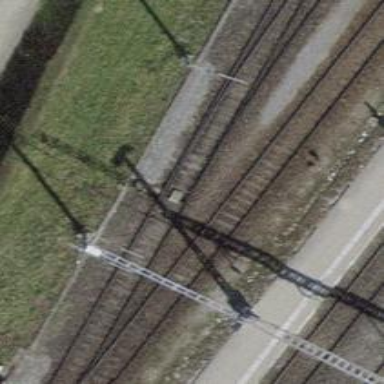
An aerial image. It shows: Single-track electrified railway siding with contact line for service.